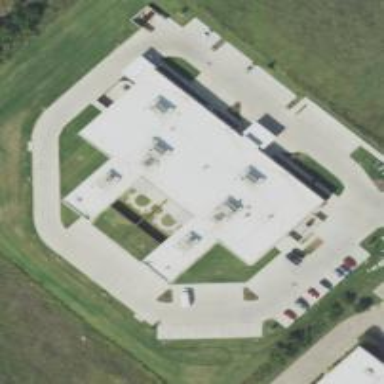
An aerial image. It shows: Healthcare facility identified as hospital.